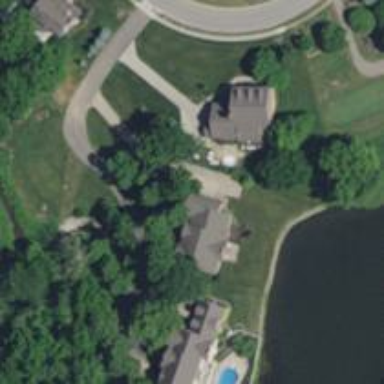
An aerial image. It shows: Driveway.